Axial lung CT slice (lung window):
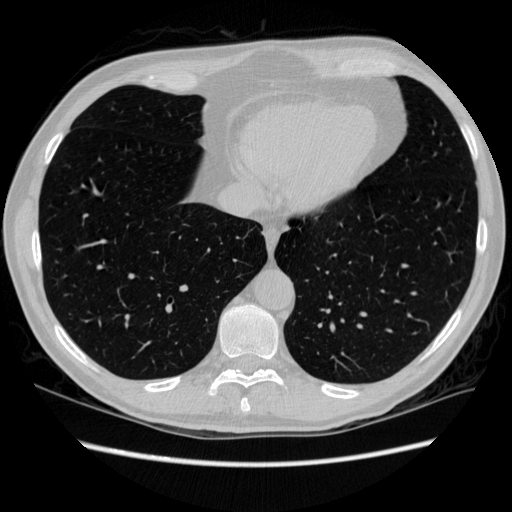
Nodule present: no